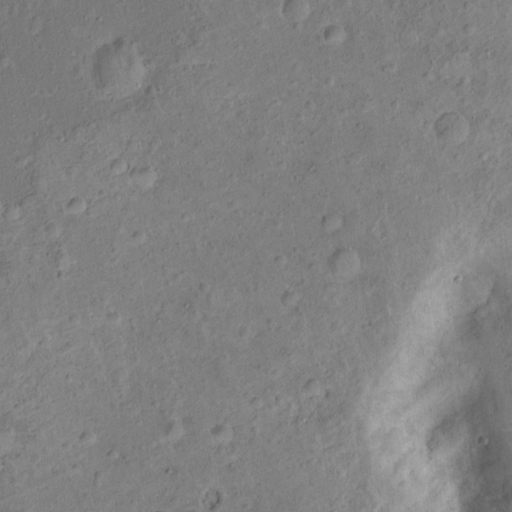
Objects detected: cone